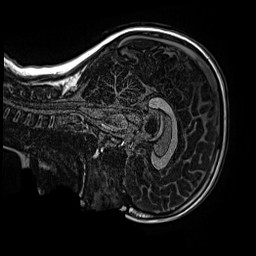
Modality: MP2RAGE
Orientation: sagittal
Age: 12
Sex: female
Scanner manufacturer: siemens
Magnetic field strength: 3 T
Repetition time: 4 s
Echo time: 0.00299 s